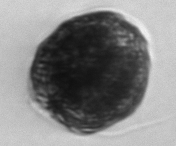
Label: Alexandrium_catenella